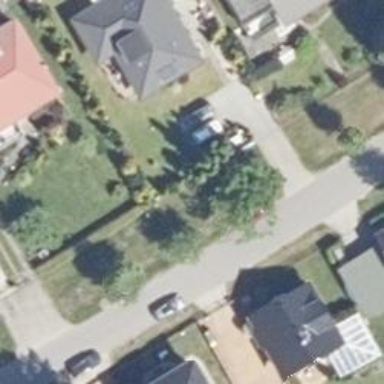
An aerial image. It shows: Asphalt road in residential area.